Aerial crown-view tile of a tropical tree (Barro Colorado Island, Panama), acquired 20250124:
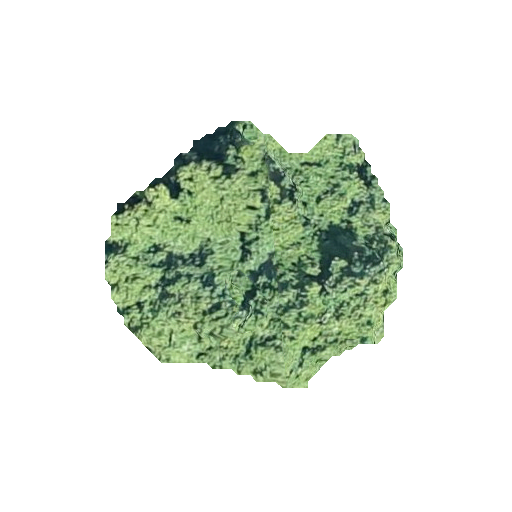
Species: Tachigali panamensis
GBIF accepted scientific name: Tachigali panamensis
Crown area: 85.585 m²